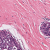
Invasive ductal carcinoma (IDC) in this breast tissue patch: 0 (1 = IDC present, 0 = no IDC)